Question: what is the proper code for this?

in div style code. I know how to use float but only 2 divides. But in 4 divides, I don't know.
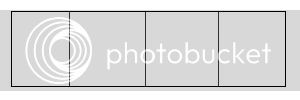
Answer: Just add 'float: left' for every div.